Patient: sex M, age 80
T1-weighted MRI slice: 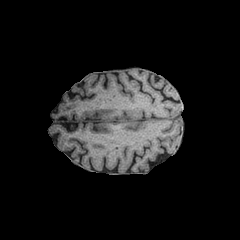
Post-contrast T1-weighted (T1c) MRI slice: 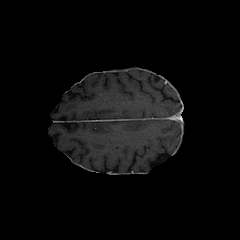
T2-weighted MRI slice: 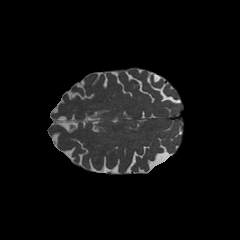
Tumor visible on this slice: no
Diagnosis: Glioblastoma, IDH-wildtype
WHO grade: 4